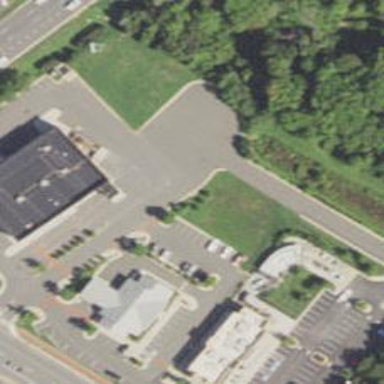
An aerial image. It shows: Retail area.